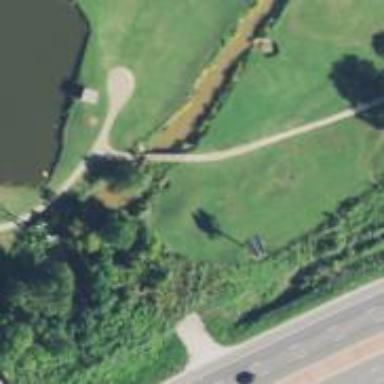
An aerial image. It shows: Path bridge over golf cartpath.